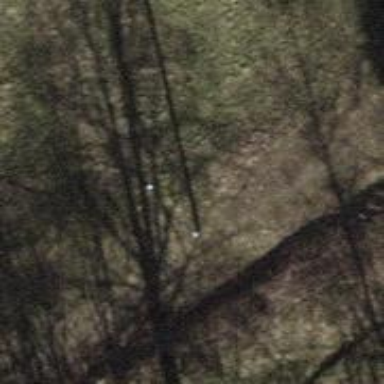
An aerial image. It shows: Power pole.